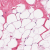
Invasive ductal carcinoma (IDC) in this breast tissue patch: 0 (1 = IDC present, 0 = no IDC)